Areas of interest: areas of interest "Hotel"
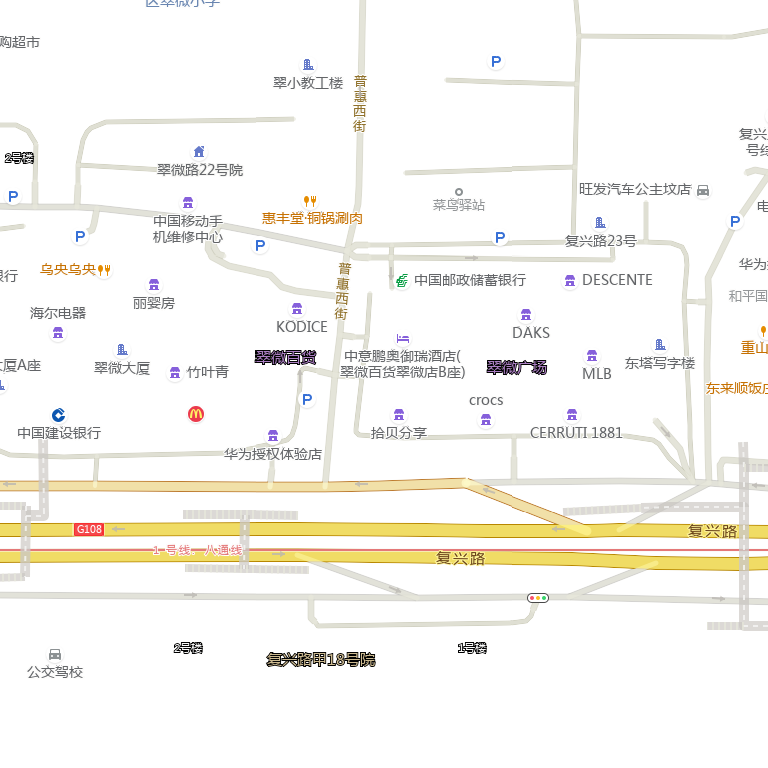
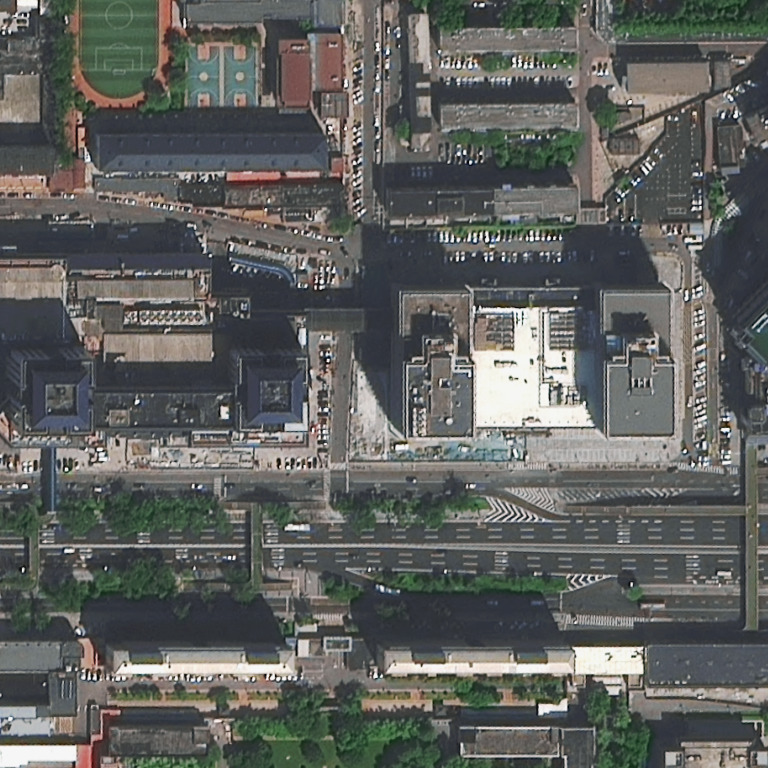